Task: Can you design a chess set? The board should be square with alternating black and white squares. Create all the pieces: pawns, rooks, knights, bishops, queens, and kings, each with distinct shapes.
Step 910:
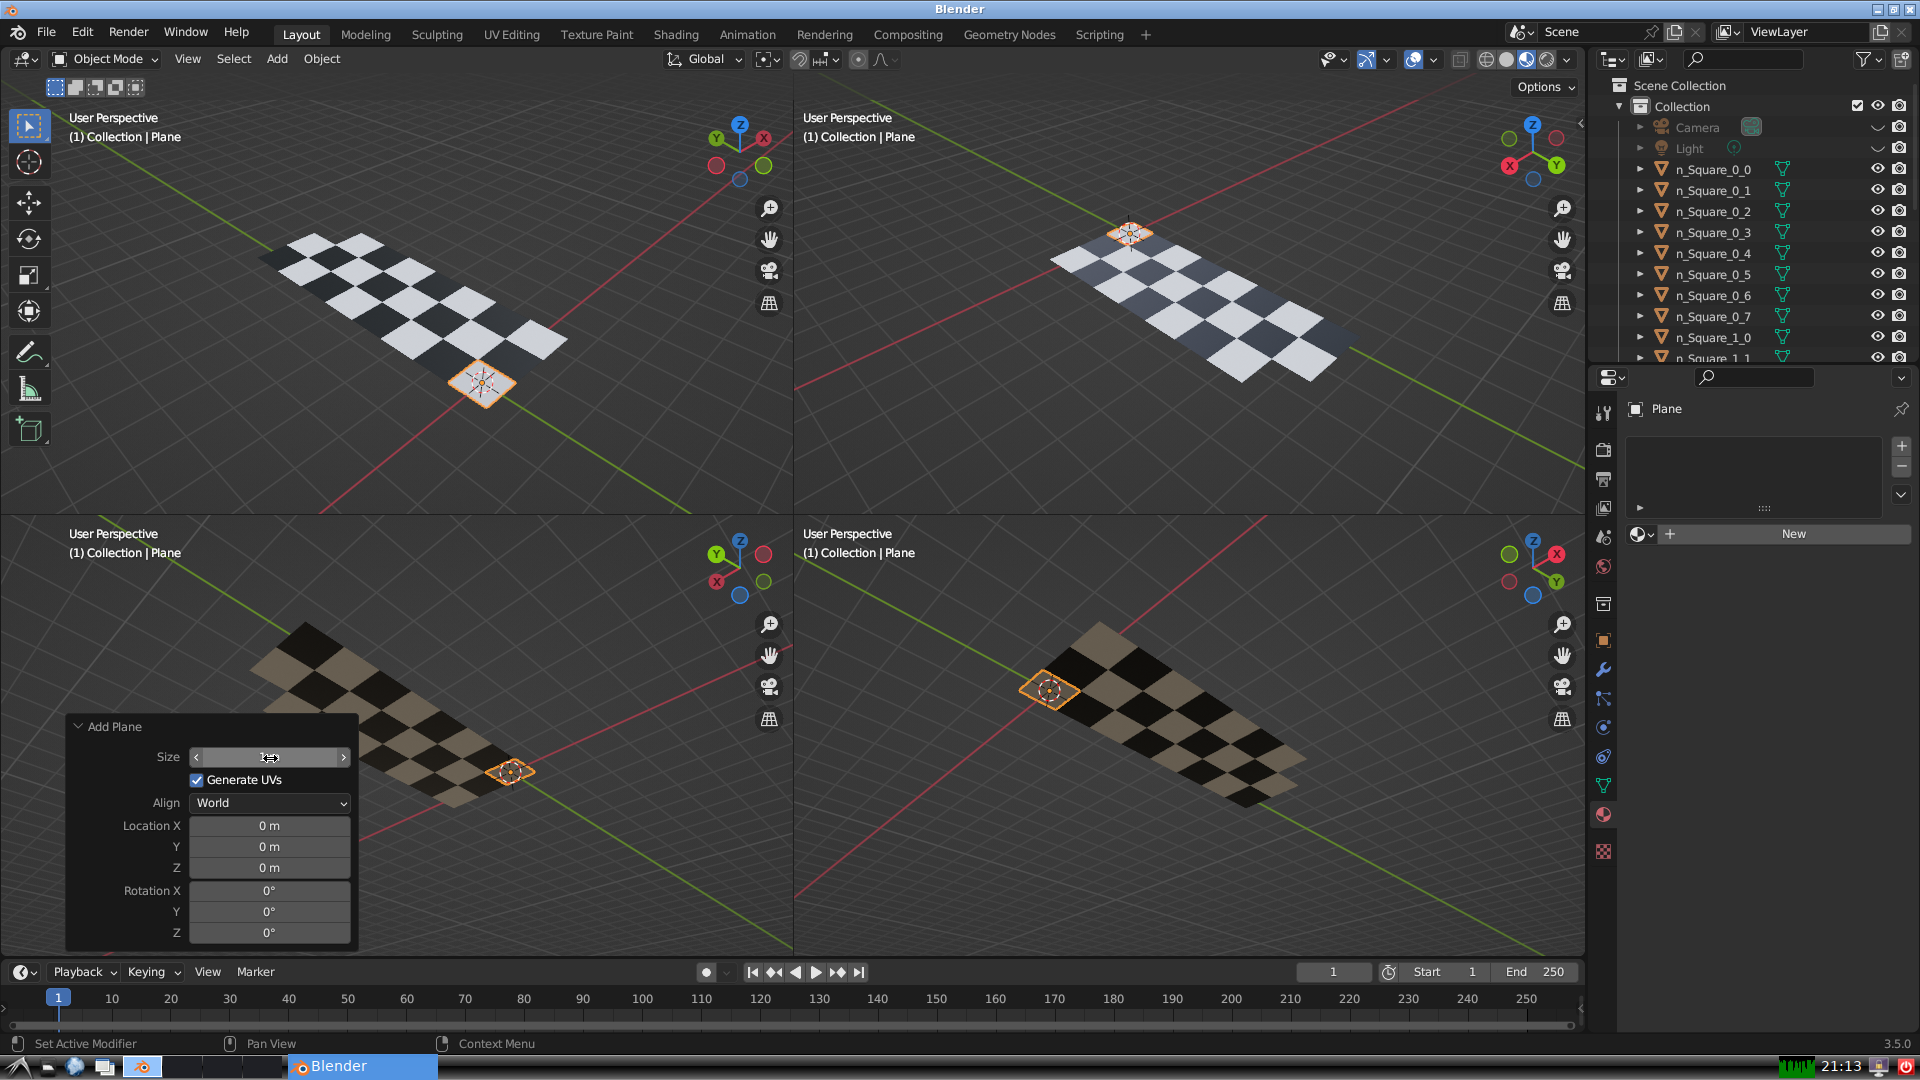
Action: click: no